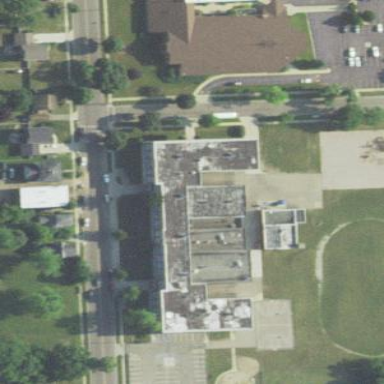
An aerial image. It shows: School building.